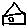
Label: house